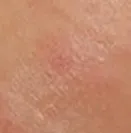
Erythematous and painful injection site reaction (ISR) developed 48 h after the second subcutaneous injection of alirocumab in the left arm.
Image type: medical_photograph (skin_photograph)